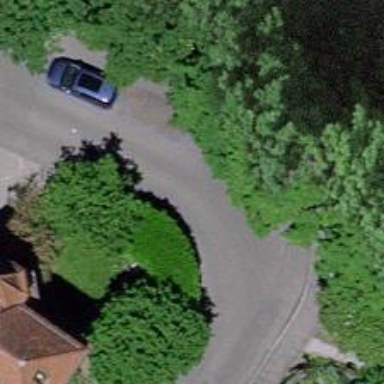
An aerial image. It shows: Residential road with separate asphalt sidewalk.